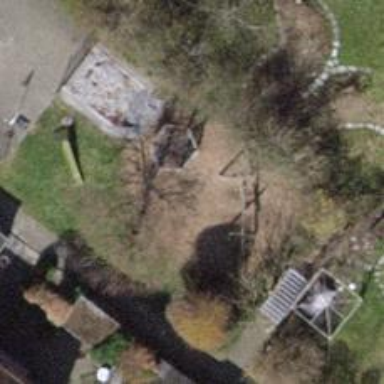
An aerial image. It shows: Playground area for leisure activities on the land.